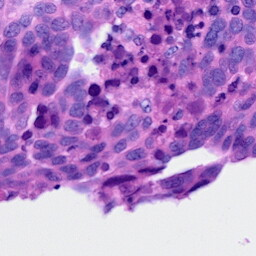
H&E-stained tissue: Ovarian